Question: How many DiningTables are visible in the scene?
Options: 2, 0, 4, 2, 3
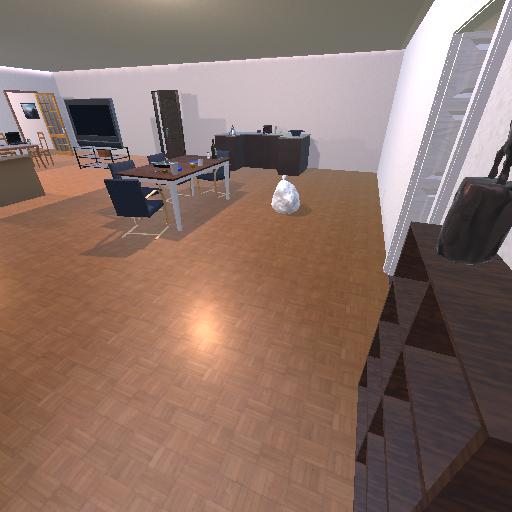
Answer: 2